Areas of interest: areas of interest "Suzhou City Ninth People's Hospital 120 Emergency Station (Liuhong Road Emergency Station)"
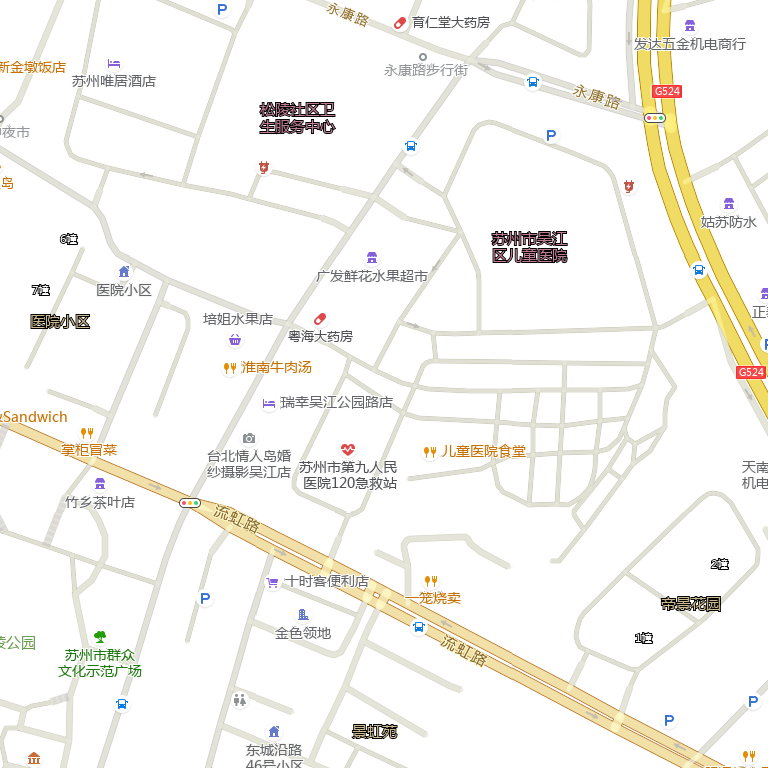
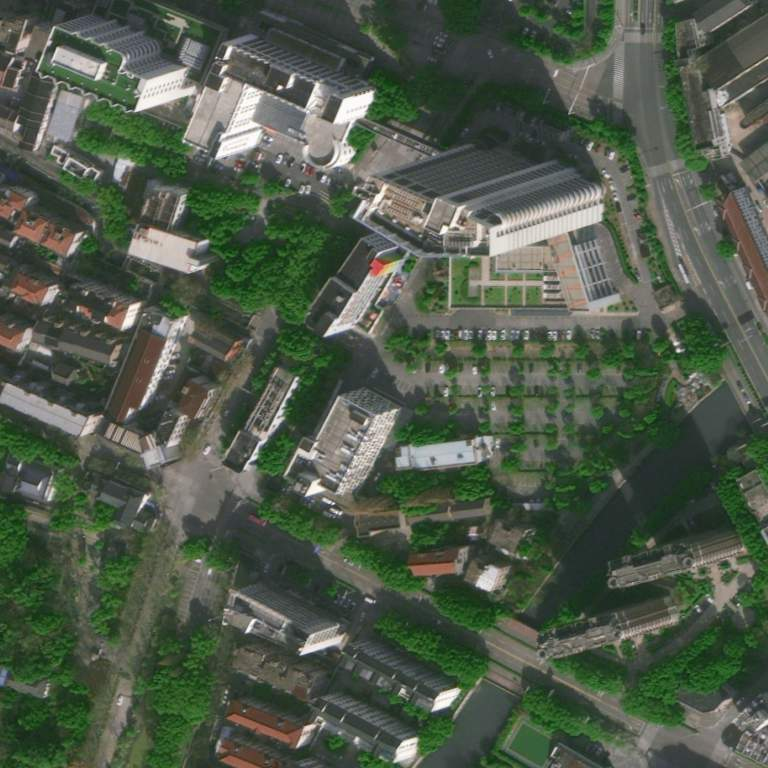